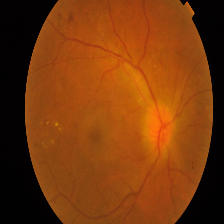
Diabetic retinopathy grade: Proliferative DR